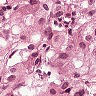
Metastatic tissue present: yes